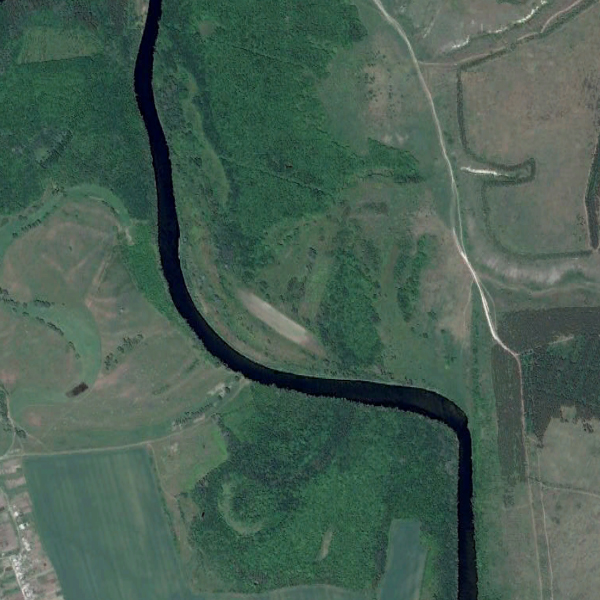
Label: River